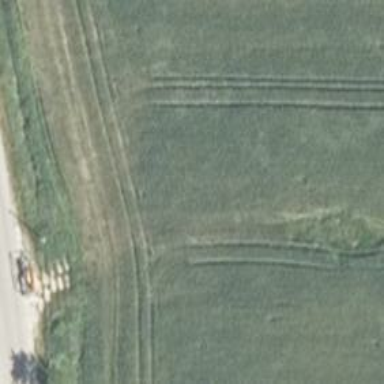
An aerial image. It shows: Track with grade5 tracktype.